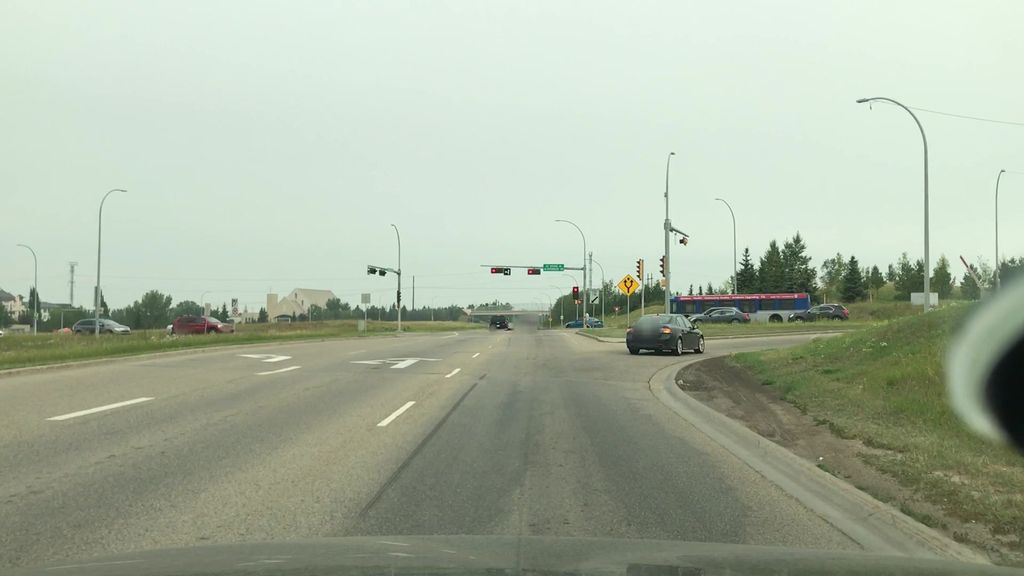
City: edmonton